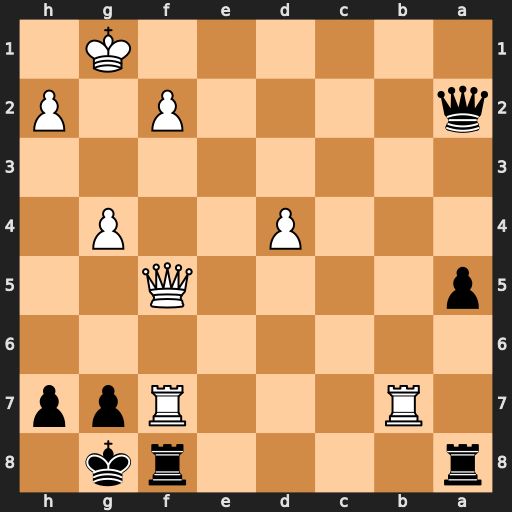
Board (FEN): r4rk1/1R3Rpp/8/p4Q2/3P2P1/8/q4P1P/6K1
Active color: b
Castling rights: -
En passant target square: -
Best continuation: Rxf7 Rxf7 Qxf7